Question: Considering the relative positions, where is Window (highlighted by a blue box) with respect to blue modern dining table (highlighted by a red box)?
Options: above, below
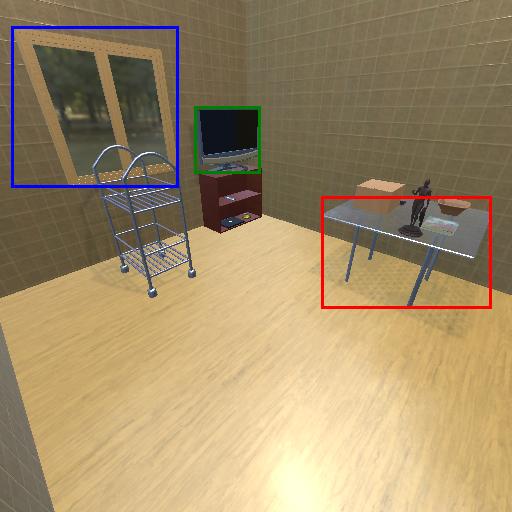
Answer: above